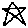
Label: star